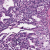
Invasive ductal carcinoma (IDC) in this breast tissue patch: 0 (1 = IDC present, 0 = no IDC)